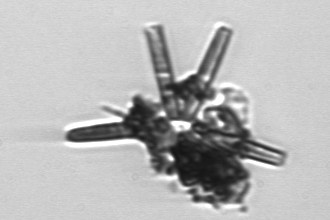
Label: Thalassionema